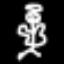
Label: angel